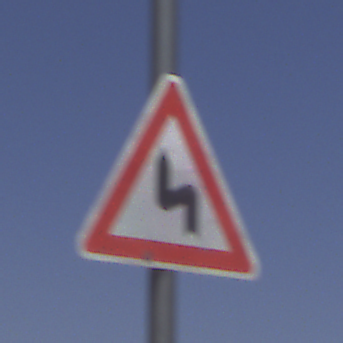
Verkehrszeichen: DoppelkurveZunaechstLinks
Umgebung: Outdoor, RoadRail
Tageszeit: Midday
Wetter: Clear
Licht: Natural
Jahreszeit: NotSpecified
Kontrast: HighContrast